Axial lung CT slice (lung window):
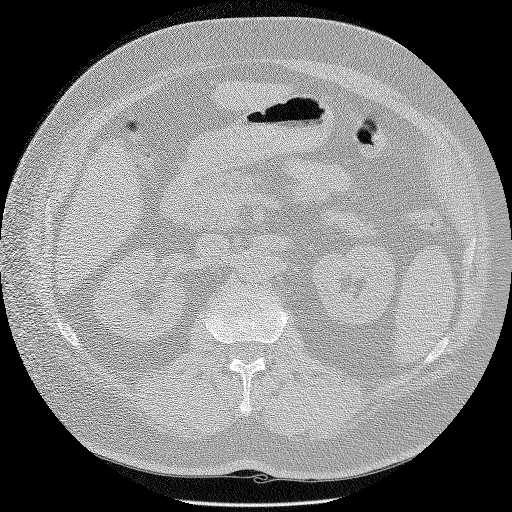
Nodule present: no